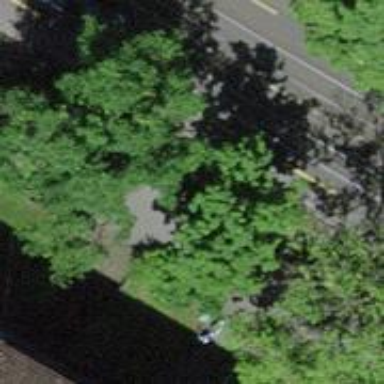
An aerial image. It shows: Tree-lined avenue.